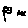
Label: flower